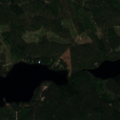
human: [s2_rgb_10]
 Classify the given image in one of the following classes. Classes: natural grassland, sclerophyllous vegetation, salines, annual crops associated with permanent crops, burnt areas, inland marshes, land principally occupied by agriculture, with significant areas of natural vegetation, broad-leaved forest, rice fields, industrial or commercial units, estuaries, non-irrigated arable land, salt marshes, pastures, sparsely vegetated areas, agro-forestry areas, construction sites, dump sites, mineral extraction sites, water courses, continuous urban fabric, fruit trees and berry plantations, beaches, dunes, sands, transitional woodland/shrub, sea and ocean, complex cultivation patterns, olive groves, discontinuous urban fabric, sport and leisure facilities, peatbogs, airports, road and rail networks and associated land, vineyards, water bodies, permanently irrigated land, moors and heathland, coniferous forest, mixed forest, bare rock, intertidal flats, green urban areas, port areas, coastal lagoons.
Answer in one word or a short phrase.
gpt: coniferous forest, mixed forest, transitional woodland/shrub, water bodies